Question: I need to adapt an app to iOS 7, and I'm having troubles when being run on iPad, since the size of the screen is a little cut off on both bottom and top, as in the image.

I tried to follow some guidelines (such as <URL> but no luck.
It works on normal iPad 1 on iOS 6 and iPad 2 on both iOS 6 and 7, but it's just in a reduced size (not no cut off images whatsoever).
Could anybody give me some hints please?
Thanks a lot in advance.
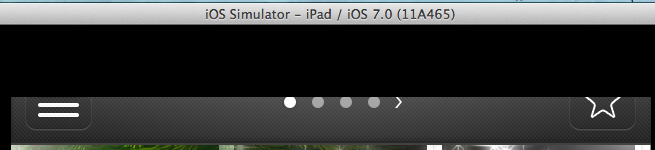
Answer: I solved this creating a 'boolean' in my Info.plist with the title 'View controller-based status bar appearance' and a value 'NO'.
Thanks everybody for the help!